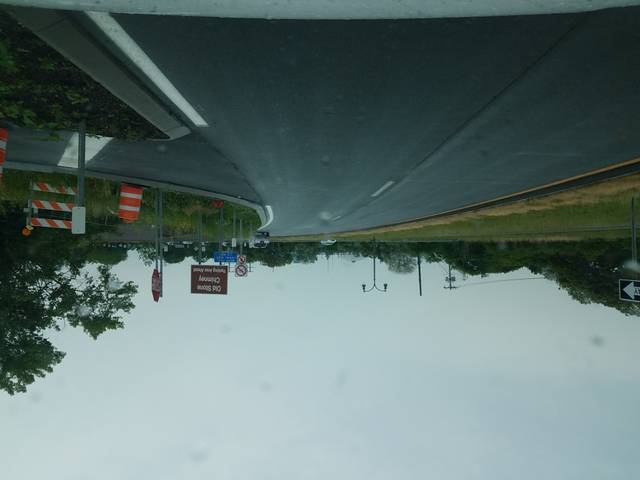
Region: Canada
Coordinates: 43.08, -79.048